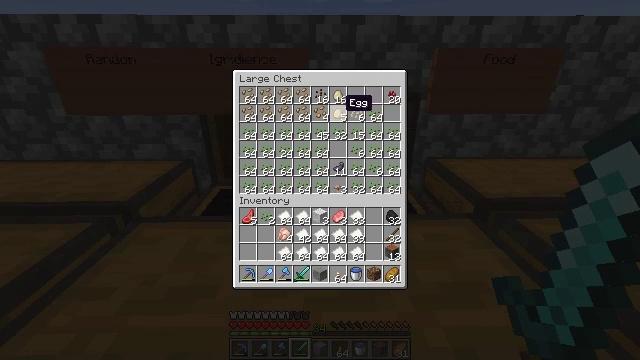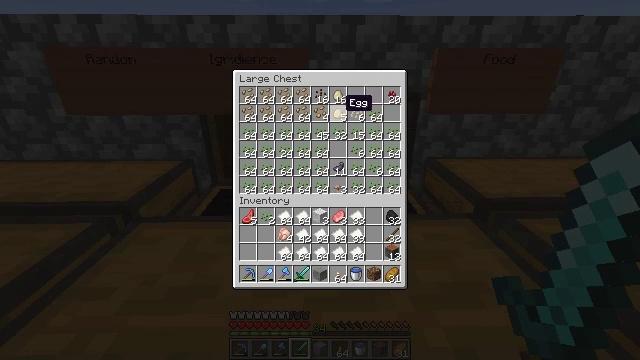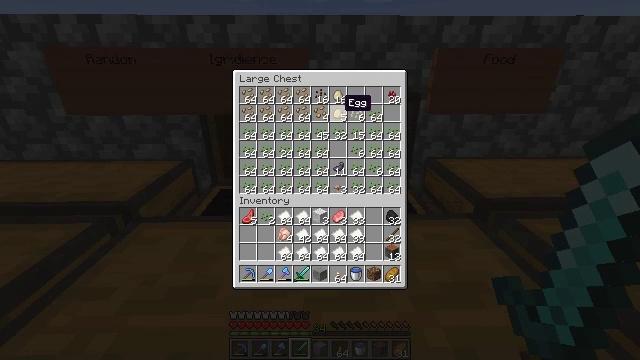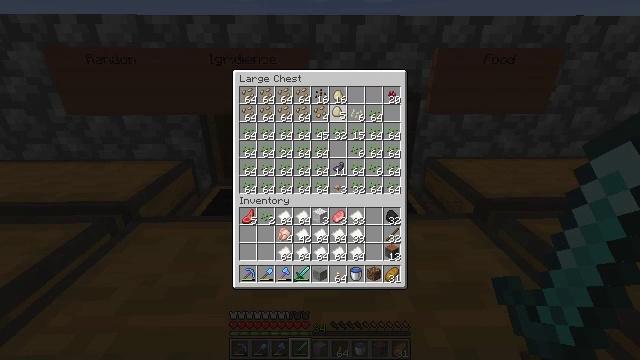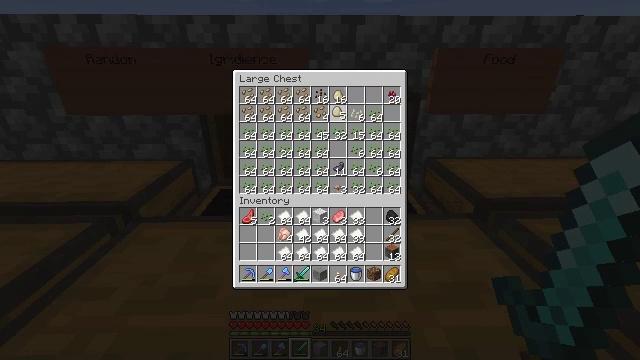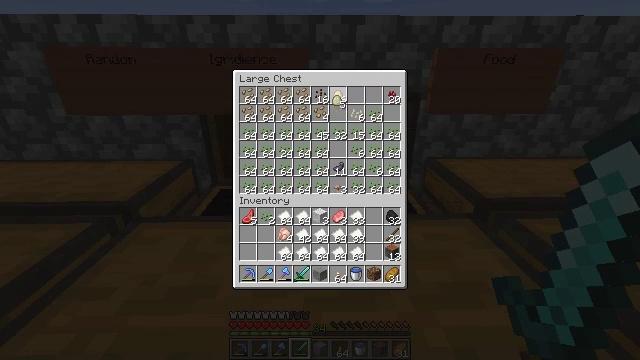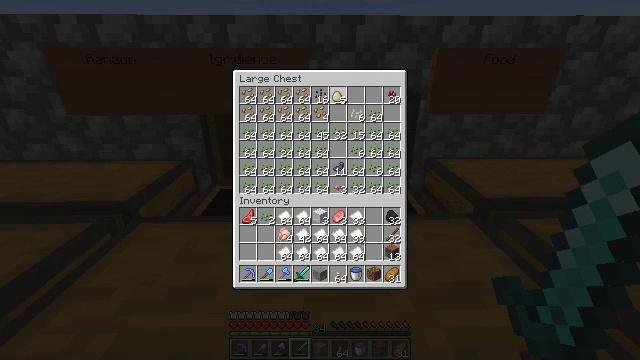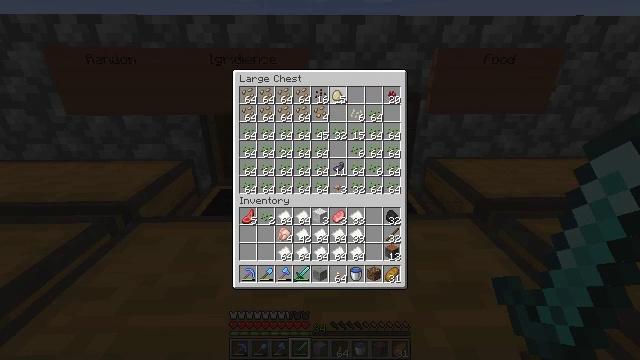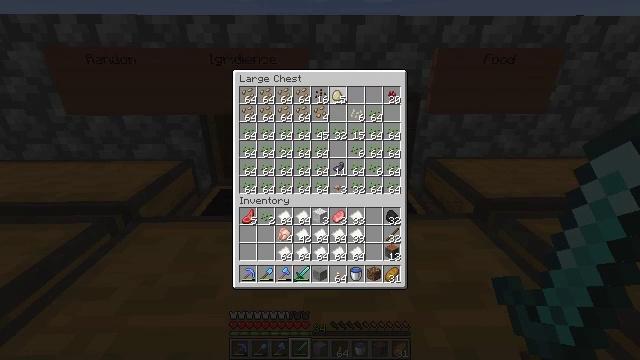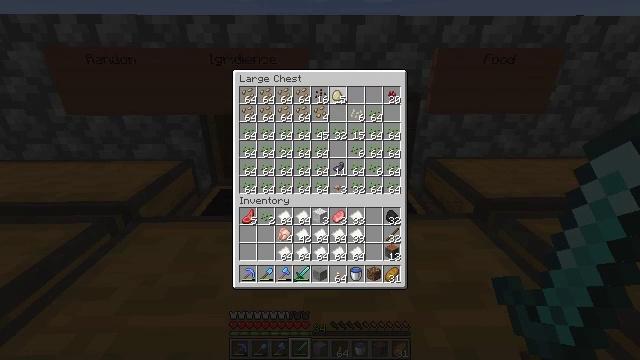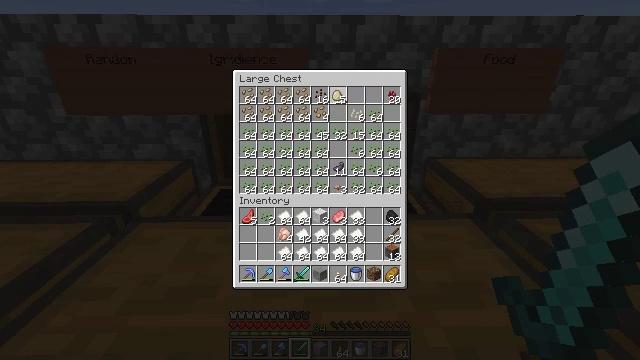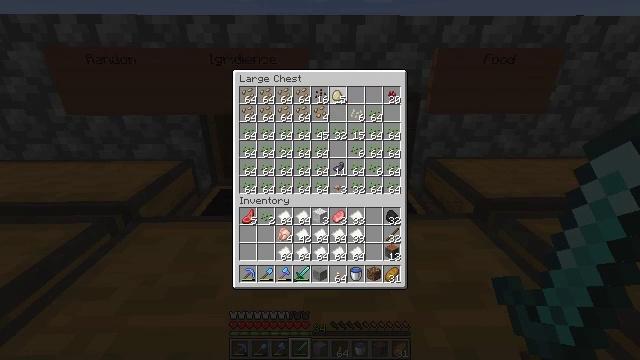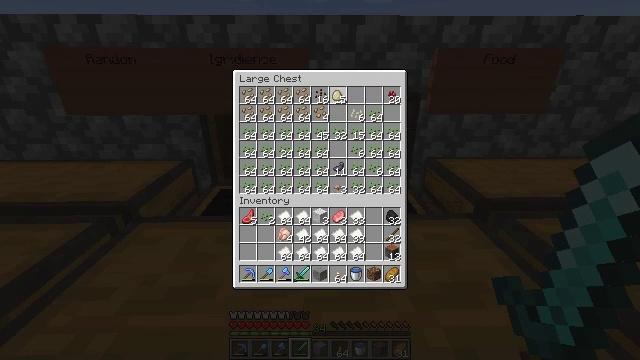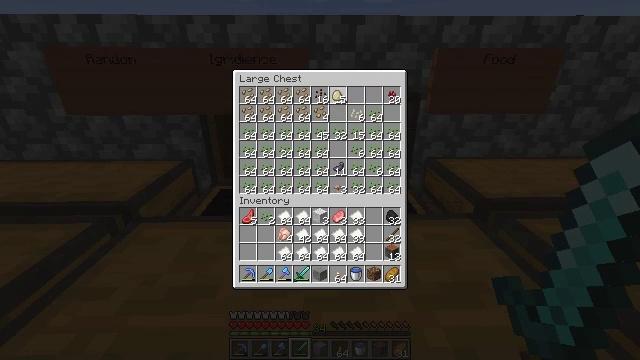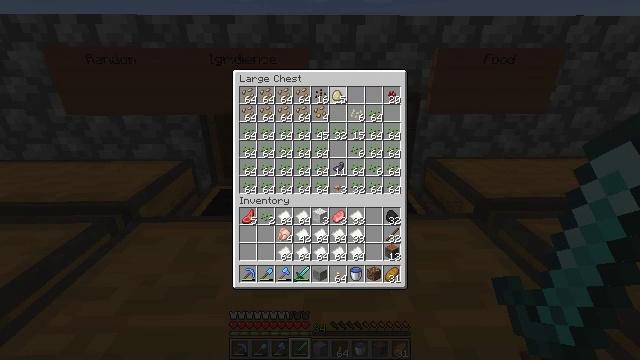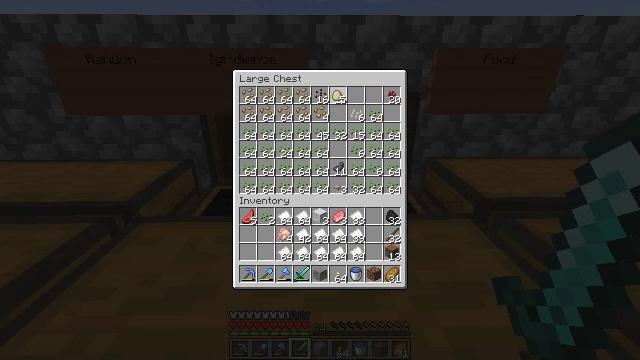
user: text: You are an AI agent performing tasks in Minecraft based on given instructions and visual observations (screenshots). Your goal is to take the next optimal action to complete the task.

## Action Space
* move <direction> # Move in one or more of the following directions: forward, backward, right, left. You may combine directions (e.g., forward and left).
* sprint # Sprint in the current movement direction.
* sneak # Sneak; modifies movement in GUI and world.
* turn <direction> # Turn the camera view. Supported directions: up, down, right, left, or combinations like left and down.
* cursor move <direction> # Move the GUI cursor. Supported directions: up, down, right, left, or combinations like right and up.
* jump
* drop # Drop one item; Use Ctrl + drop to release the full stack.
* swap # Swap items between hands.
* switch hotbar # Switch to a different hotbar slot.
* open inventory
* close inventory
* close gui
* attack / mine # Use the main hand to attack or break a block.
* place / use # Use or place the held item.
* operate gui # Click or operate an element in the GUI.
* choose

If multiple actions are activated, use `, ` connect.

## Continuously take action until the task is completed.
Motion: motion action
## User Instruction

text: Craft melon seeds by placing melon slices in the crafting grid.
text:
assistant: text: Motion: no_op
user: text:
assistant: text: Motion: no_op
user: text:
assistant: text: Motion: operate gui
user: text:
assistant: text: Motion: operate gui
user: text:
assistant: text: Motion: cursor move up
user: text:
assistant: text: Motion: no_op
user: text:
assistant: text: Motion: no_op
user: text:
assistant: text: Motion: operate gui
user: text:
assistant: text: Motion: operate gui
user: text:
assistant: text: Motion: operate gui
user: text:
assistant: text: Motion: no_op
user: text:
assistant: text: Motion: no_op
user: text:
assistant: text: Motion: no_op
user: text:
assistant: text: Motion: no_op
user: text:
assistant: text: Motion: no_op
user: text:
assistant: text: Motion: no_op
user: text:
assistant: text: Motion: no_op
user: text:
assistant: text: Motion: cursor move right
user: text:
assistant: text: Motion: no_op
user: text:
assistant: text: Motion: no_op
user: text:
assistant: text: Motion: operate gui
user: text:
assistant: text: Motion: operate gui
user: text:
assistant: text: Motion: operate gui
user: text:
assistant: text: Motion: no_op
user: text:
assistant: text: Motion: no_op
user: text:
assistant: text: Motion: no_op
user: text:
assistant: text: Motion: cursor move down
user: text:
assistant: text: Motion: cursor move left and down
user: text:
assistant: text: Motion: cursor move left and down
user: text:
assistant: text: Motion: cursor move left and down